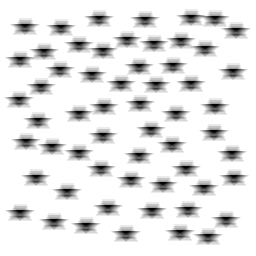
Squares: 0
Triangles: 0
Stars: 58
Total shapes: 58